Field crop: maize
Growth stage: 2
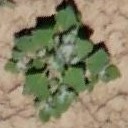
Species: chenopodium